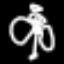
Label: angel